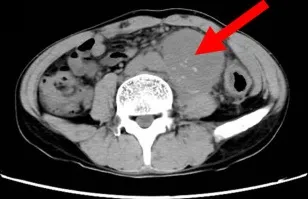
Imaging studies and the treatment time axis. Follow-up imaging of the abdominal mass. (B) After local DT4600cGy/23f/32d radiotherapy.
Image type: radiology (ct)